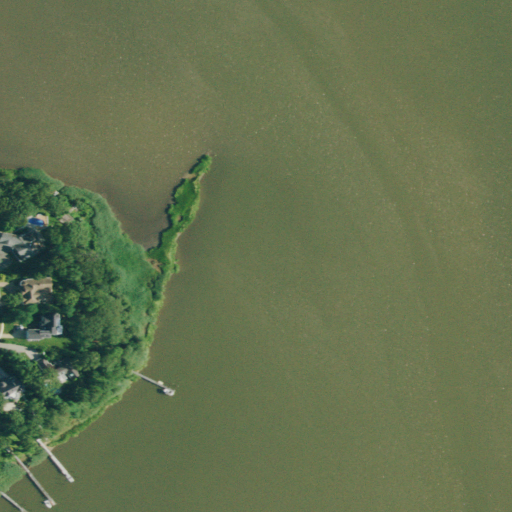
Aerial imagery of cape in New Jersey named Sand Bar Point containing open water, deciduous forest, low intensity development, medium intensity development, open development, and herbaceous wetlands